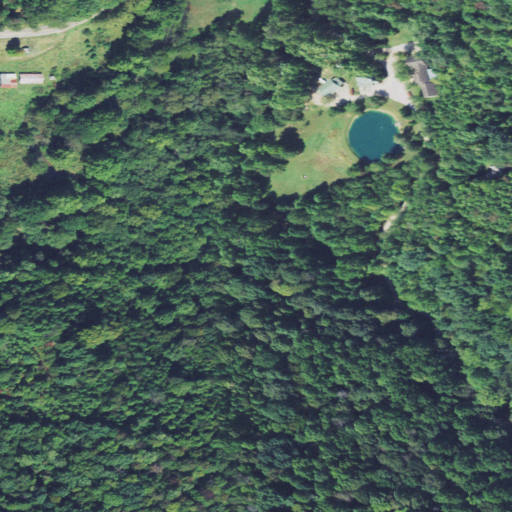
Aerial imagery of valley in Ohio named Unger Hollow containing mixed forest, deciduous forest, woody wetlands, evergreen forest, open development, pasture, medium intensity development, and low intensity development